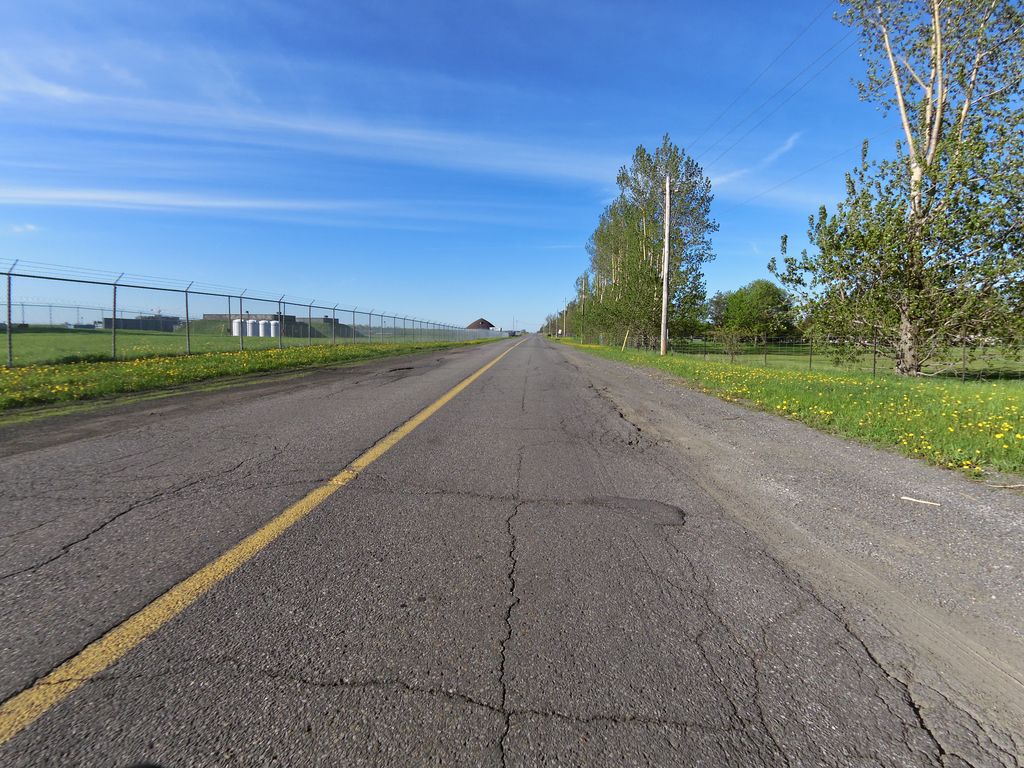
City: ottawa-gatineau